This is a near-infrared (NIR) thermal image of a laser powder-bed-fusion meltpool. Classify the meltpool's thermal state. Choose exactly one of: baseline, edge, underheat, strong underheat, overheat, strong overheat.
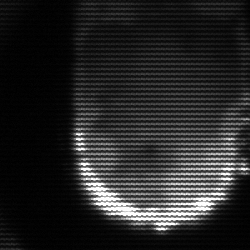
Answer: baseline